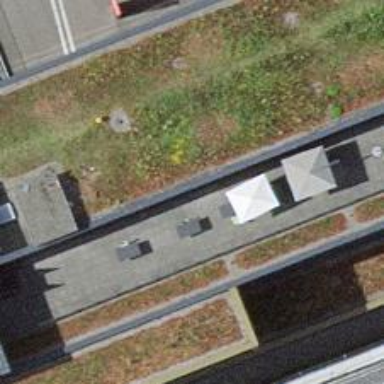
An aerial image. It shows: Government office.